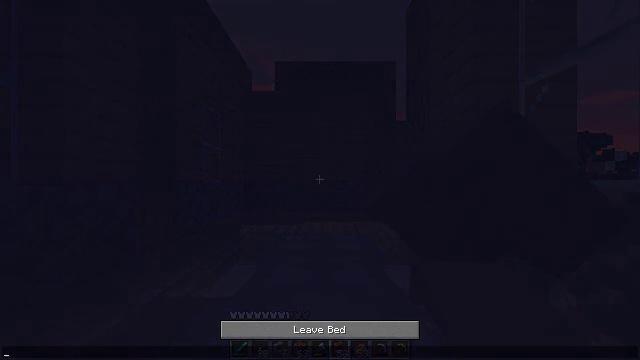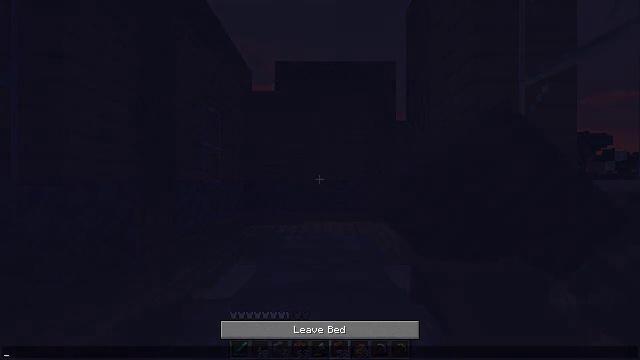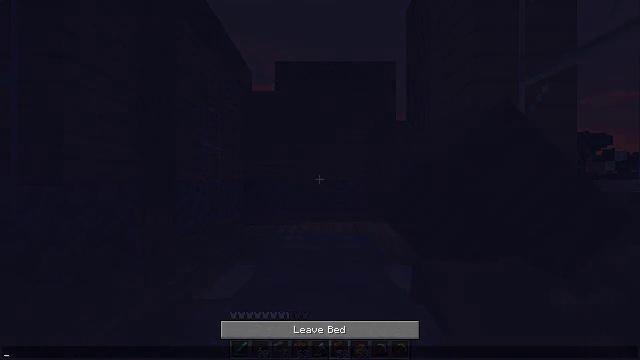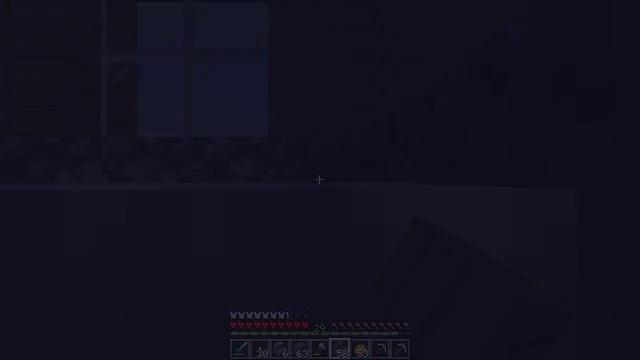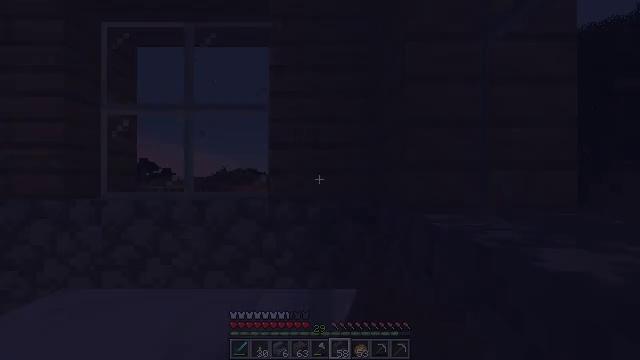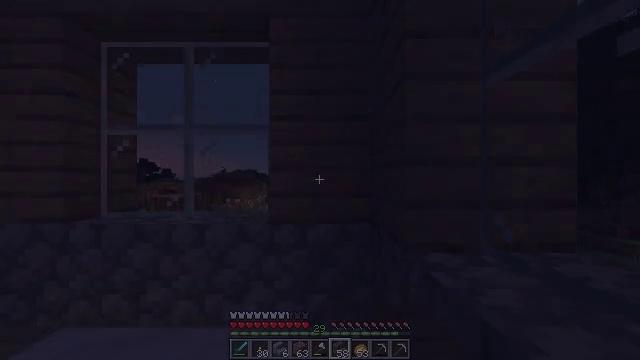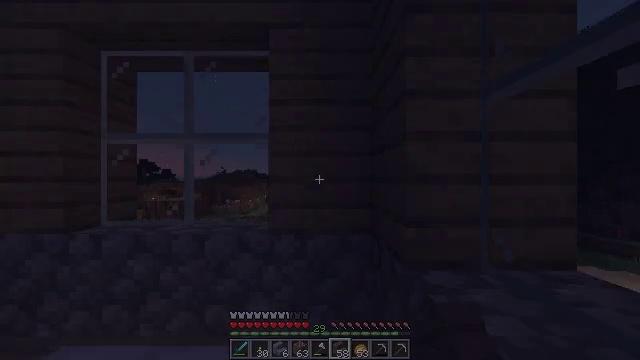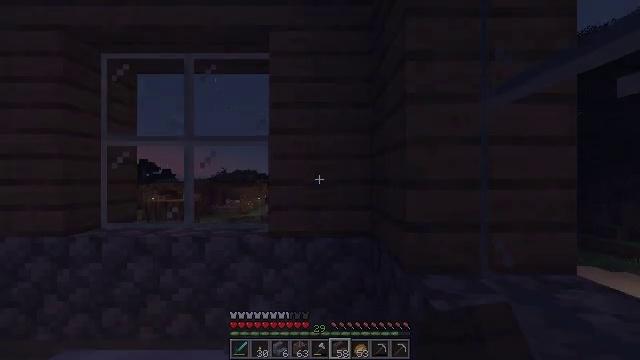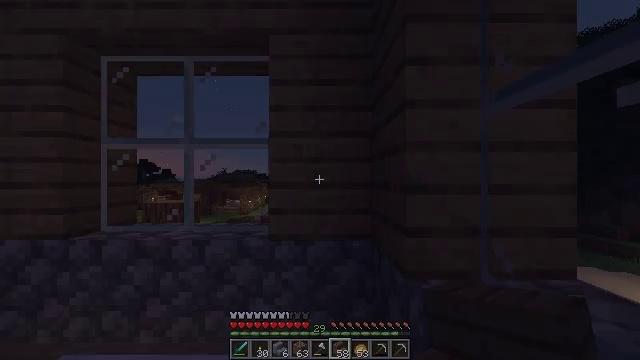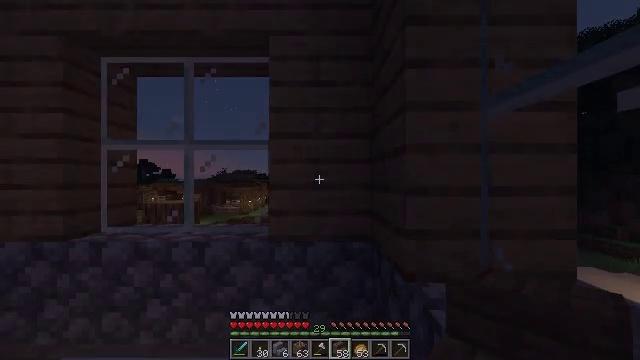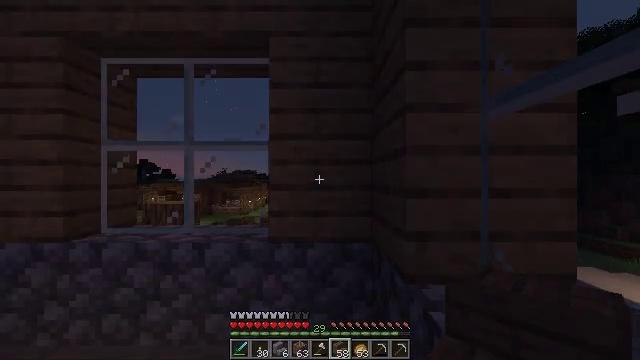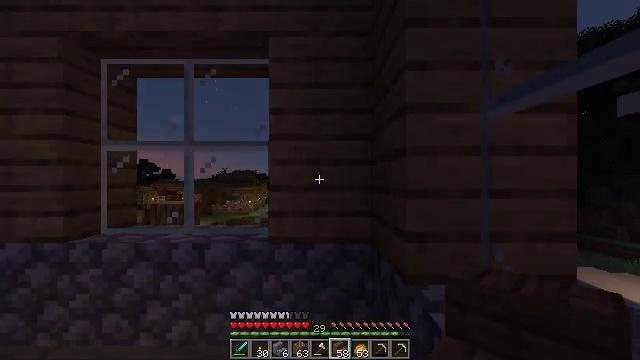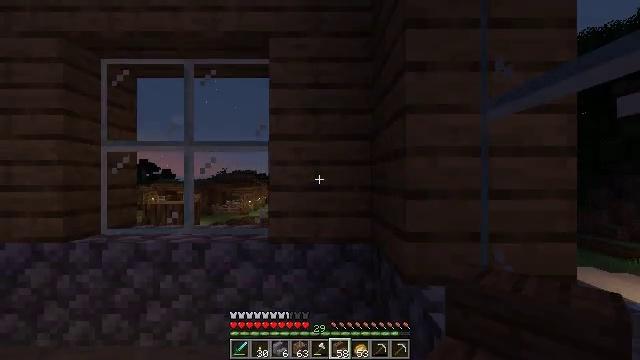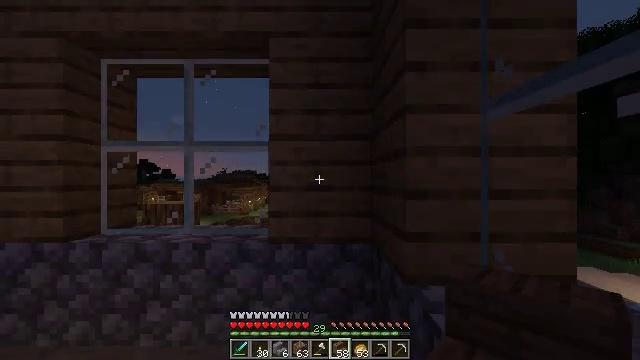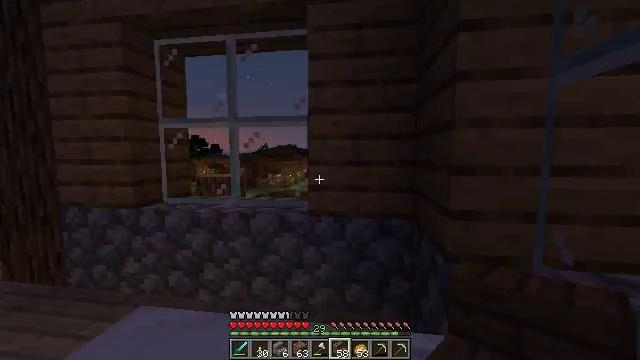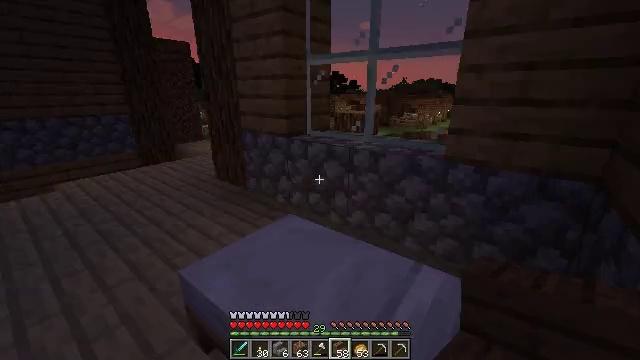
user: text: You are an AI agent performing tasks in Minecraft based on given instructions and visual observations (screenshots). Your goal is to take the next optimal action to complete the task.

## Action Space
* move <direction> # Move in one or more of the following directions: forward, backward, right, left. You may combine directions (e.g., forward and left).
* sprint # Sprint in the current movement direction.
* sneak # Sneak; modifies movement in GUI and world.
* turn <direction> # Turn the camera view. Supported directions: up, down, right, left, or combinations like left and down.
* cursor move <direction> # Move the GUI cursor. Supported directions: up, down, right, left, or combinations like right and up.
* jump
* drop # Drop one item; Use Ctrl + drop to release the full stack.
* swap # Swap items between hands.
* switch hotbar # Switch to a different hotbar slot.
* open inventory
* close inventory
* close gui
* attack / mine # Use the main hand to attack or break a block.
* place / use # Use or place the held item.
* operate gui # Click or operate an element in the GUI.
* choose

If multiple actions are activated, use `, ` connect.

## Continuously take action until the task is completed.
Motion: motion action
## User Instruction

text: Place cobblestone in the furnace to create stone.
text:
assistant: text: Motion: no_op
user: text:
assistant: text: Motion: no_op
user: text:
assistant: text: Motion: no_op
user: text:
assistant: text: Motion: no_op
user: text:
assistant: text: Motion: no_op
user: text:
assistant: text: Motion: no_op
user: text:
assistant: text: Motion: no_op
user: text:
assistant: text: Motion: no_op
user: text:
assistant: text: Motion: no_op
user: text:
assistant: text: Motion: no_op
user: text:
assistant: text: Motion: no_op
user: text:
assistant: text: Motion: no_op
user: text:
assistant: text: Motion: no_op
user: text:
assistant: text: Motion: turn left and down
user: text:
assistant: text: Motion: turn left and down
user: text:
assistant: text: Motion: turn left and down
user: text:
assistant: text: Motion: turn left and up
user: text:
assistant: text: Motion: no_op
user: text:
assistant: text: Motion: no_op
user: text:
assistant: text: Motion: no_op
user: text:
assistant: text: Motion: no_op
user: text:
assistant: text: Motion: no_op
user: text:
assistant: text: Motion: no_op
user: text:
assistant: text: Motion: turn left and down
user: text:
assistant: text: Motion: turn right
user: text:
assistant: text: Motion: turn right
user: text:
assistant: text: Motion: turn right
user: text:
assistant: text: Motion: move forward, turn right
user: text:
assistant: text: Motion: move forward
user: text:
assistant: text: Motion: move forward